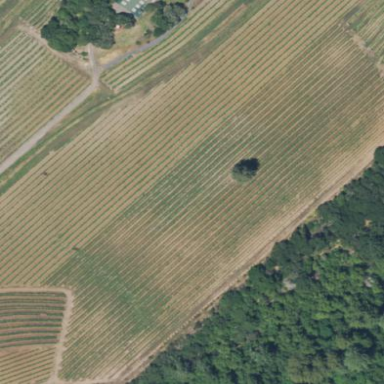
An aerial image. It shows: Vineyard growing grapes.